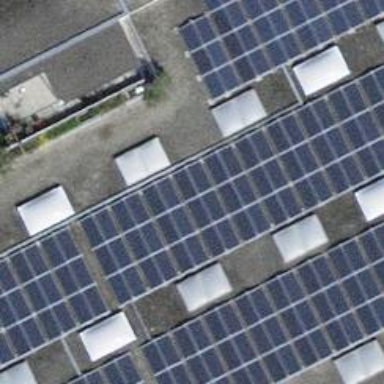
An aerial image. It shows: Solar power generator using photovoltaic panels.